高三 · 代数
数系的结构图为下图所示, 其中 1, 2, 3, 4 四个方格中的内容分别为（）

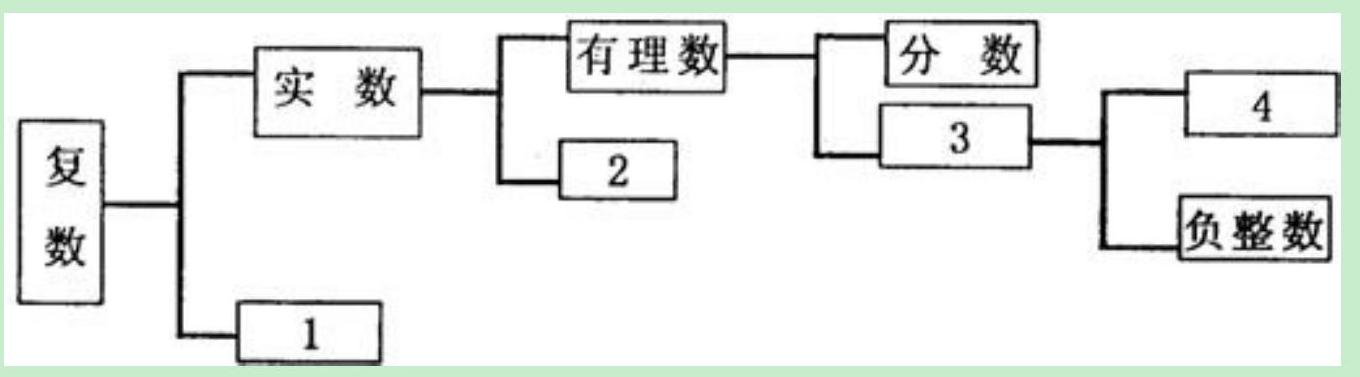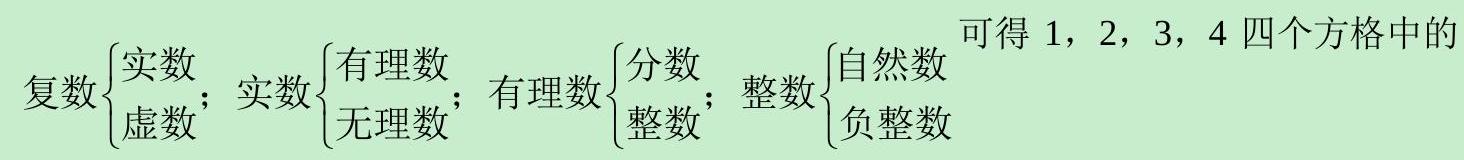
A. 虚数, 整数, 无理数, 自然数

B. 虚数, 无理数, 自然数, 整数

C.虚数, 无理数, 整数, 自然数

D. 虚数, 自然数, 无理数, 整数
答案: C
解析:  内容分别为虚数, 无理数, 整数, 自然数故选 C